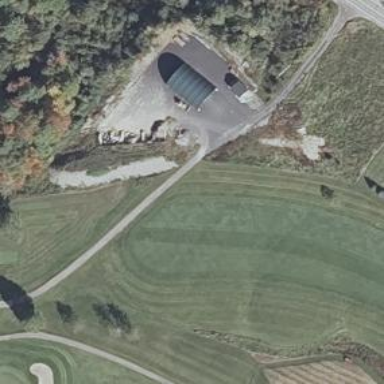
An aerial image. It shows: Golf hole.